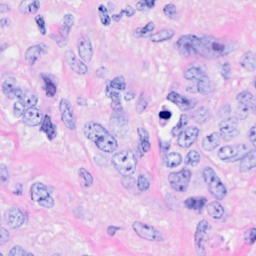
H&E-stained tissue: Breast